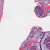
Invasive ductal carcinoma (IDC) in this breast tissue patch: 1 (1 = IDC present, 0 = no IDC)